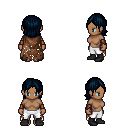
a pixel art fantasy rpg character, female body template, human, dark skin, brown tattered cape, white pants, raven long bangs hairstyle, leather bracers, black shoes, four views (front, back, left, right), 2x2 character sprite sheet, small pixel art, hard edges, no anti-aliasing